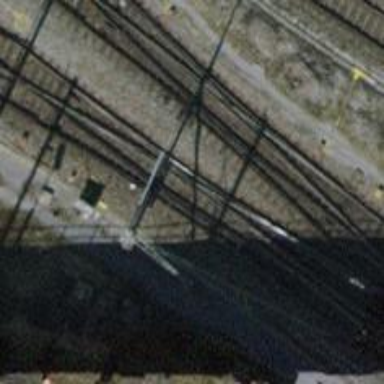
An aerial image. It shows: Single-track electrified railway service yard with contact line for trains.